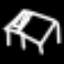
Label: bed